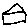
Label: house